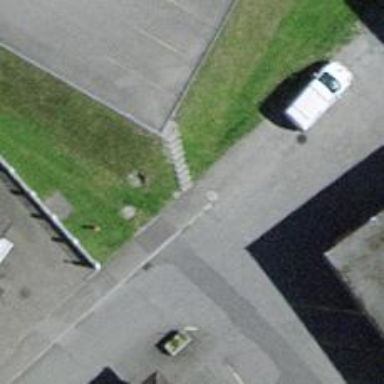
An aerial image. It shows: Set of steps on the road.